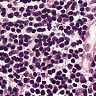
Metastatic tissue present: no